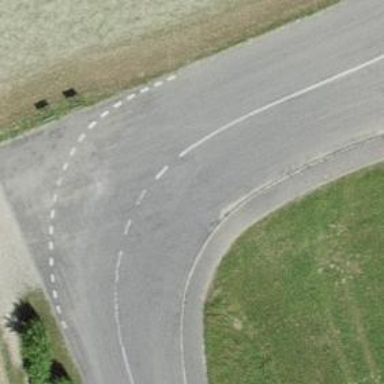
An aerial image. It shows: Lane designated for cyclists on the left side.